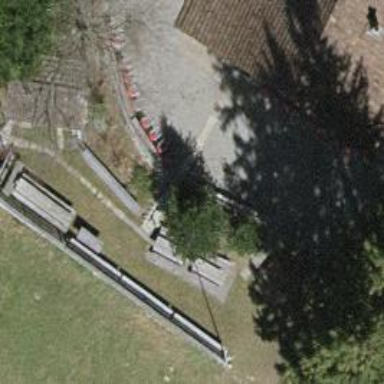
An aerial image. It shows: Picnic table located in leisure land area.